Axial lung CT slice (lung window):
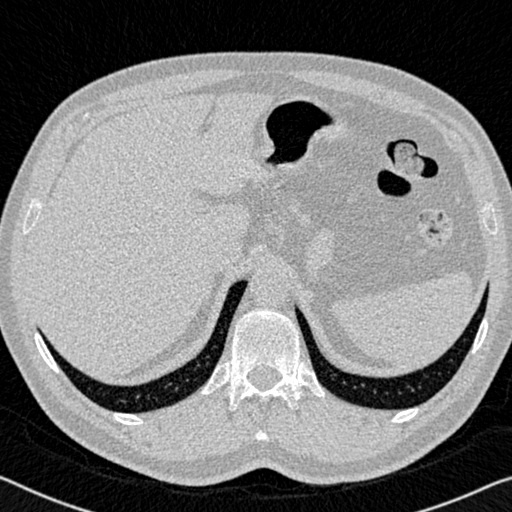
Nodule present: no